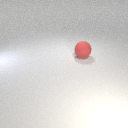
large red rubber sphere